Question: I wonder if it is needed to declare the protocol.
So, I delete a part that protocol declare code.
I thought that it will happen compile error.
but, Has been running without any problems.
Why need protocol declare part?
'''
#import <UIKit/UIKit.h>
@interface SingleComponentPickerViewController : UIViewController {
// <UIPickerViewDelegate, UIPickerViewDataSource> { ==> protocol declare part
IBOutlet UIPickerView *singlePicker;
NSArray *pickerData;
}
@property (nonatomic, retain) UIPickerView *singlePicker;
@property (nonatomic, retain) NSArray *pickerData;
- (IBAction)buttonPressed:(id)sender;
@end
<UIPickerViewDelegate, UIPickerViewDataSource> <= this is what feature?
When omit this, excute without any problem.
'''
Below is picture After compiled screen.
It has no issues.
And excute without any problems..

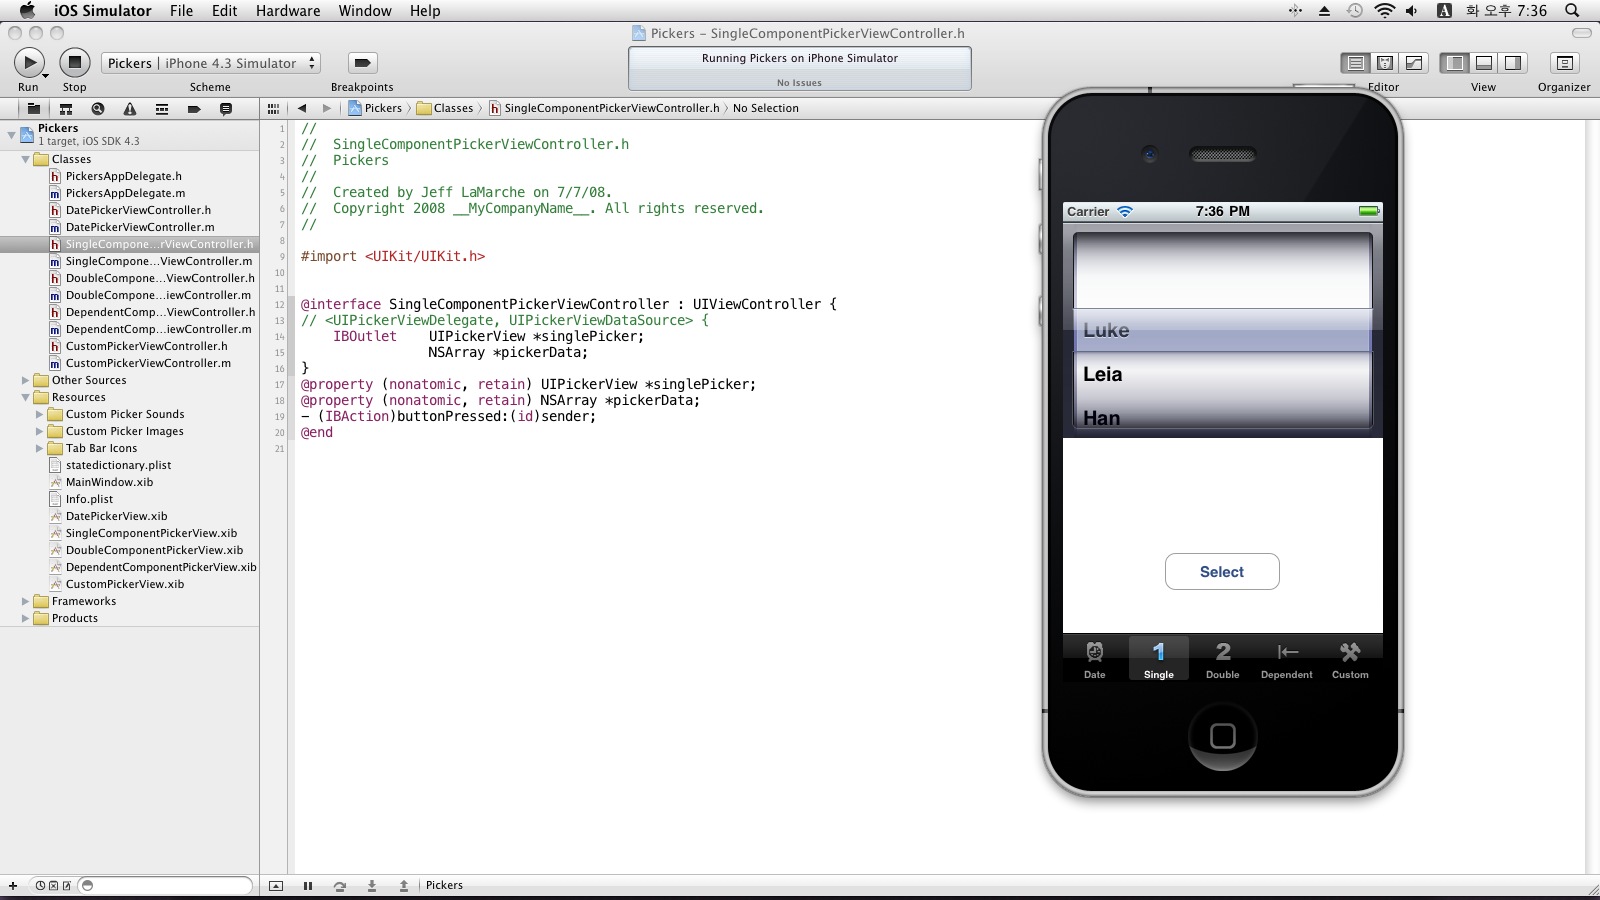
Answer: You are not declaring the Protocol here, you are merely specifying that the your class 'SingleComponentPickerViewController' follows the protocols you specify.
The protocol needs to be specified if you are using any components and are setting you 'SingleComponentPickerViewController' as their delegate. This is so the compiler knows that your class follows that specific protocol and you have implemented any required protocol methods.